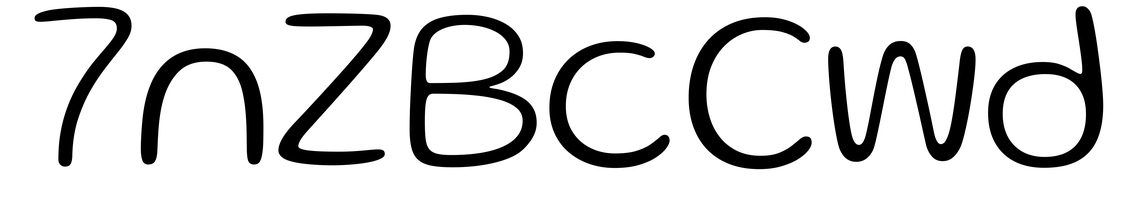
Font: Gluten_ExtraLight